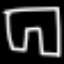
Label: pants